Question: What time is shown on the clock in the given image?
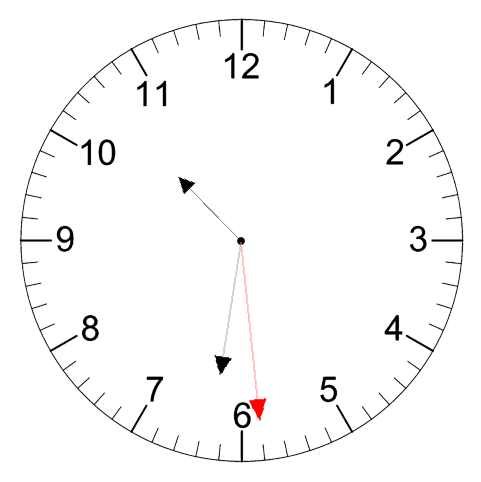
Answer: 10:31:29